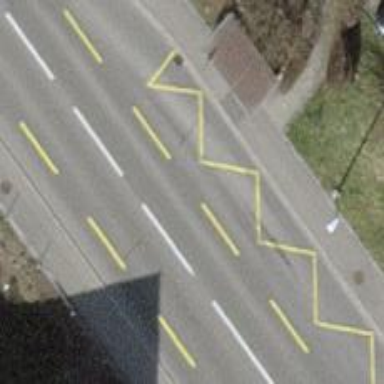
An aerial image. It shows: Tertiary road with asphalt surface. There are sidewalks on both sides and designated cycle lane.